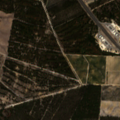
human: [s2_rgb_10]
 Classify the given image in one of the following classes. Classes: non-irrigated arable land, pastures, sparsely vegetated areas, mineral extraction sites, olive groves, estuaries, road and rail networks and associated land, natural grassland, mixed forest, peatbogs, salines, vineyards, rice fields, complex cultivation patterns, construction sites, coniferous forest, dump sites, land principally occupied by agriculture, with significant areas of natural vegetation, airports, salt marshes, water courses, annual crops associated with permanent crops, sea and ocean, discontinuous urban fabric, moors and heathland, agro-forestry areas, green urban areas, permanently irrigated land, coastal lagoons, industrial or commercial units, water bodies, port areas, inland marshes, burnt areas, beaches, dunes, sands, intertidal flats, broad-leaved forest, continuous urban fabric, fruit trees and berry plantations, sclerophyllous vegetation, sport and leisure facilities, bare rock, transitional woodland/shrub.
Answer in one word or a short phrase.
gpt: vineyards, pastures, broad-leaved forest, transitional woodland/shrub